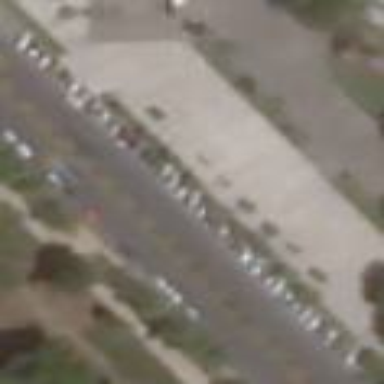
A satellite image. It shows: Parking area.